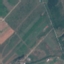
Land use / land cover class: PermanentCrop